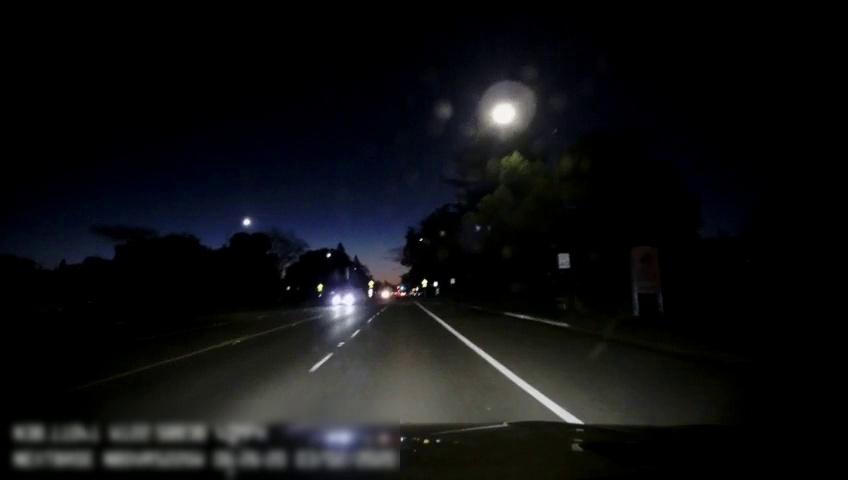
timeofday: Night
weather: Cloudy
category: Drivable Space
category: Vehicles | Car
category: Lanes | Current Lane
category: Lanes | Current Lane
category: Lanes | Alternate Lane
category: Lanes | Opposite Lane
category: Traffic | Signs